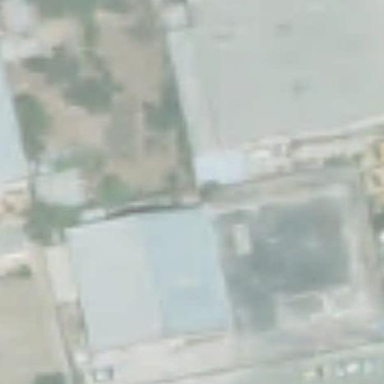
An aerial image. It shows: Industrial building.